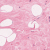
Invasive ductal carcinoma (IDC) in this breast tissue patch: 0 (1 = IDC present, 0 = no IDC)